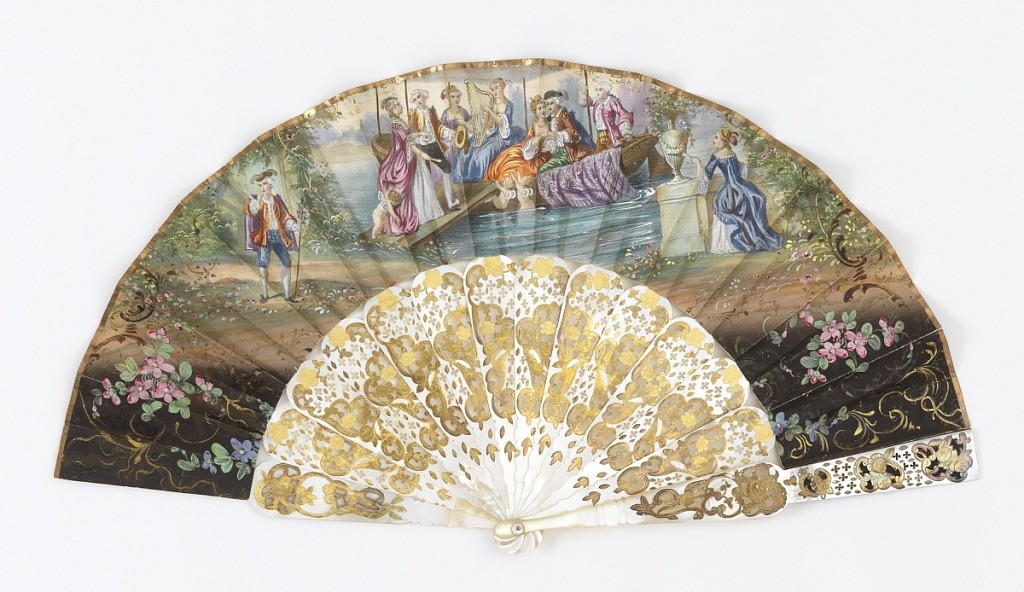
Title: Pleated fan
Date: mid- 19th century
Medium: Paper leaf with hand-colored lithograph, pierced mother-of-pearl sticks with applied gold foil
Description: Pleated fan. Paper leaf with hand-colored lithograph. Obverse: romantic scene of pleasure boat and figured in 17th century costume. Reverse: romantic pastoral scene showing shepherds and shepherdesses in country landscape. Guards and sticks of mother-of-pearl, pierced with quatrefoil design, engraved and applied with gold foil.